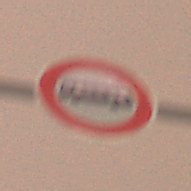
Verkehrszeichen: VerbotKraftomnibusse
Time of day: Night
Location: Outdoor (Urban)
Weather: Overcast
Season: Winter
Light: Artificial